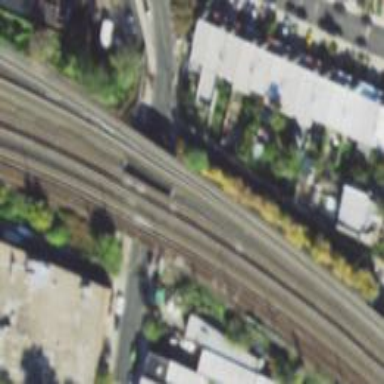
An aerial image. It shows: Bridge over electrified railway tracks.